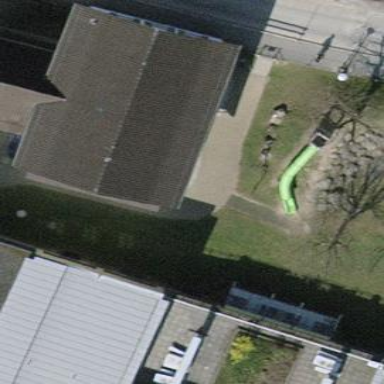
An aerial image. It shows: Kindergarten building.